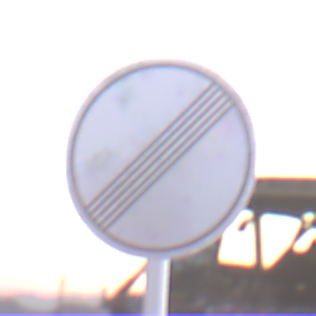
Verkehrszeichen: EndeSaemtlicherBegrenzungen
Umgebung: Outdoor, Suburban
Tageszeit: SunriseSunset
Wetter: PartlyCloudy
Licht: Natural
Jahreszeit: NotSpecified
Kontrast: LowContrast